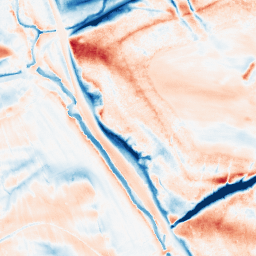
Category: classical
Decomposition family: gaussian_anisotropic
Decomposition parameters: sigma_x: 2
sigma_y: 10
Upsampling method: lanczos
Upsampling parameters: scale: 8
Upsampling scale: 8